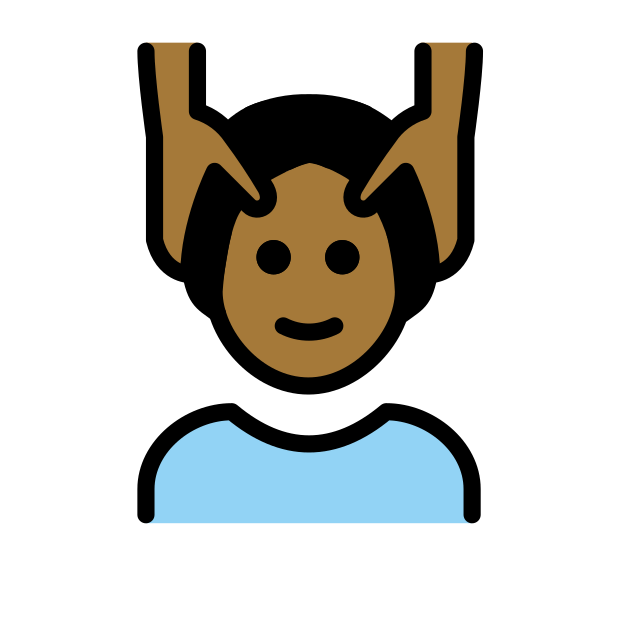
man getting massage: medium-dark skin tone